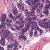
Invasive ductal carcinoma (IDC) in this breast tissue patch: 0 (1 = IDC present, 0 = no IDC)